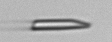
Label: fiber